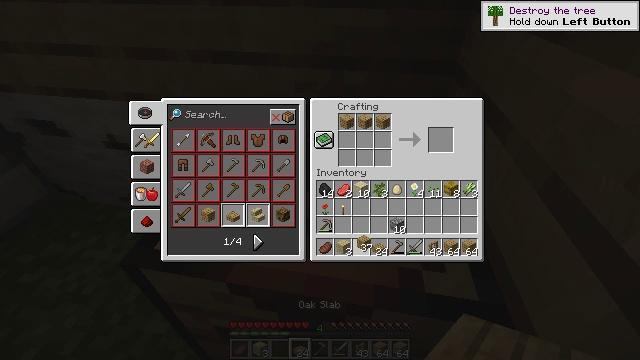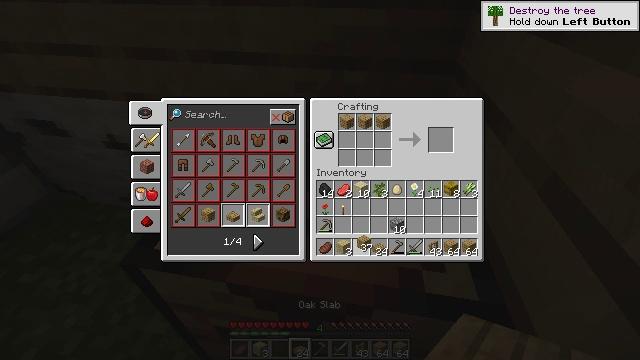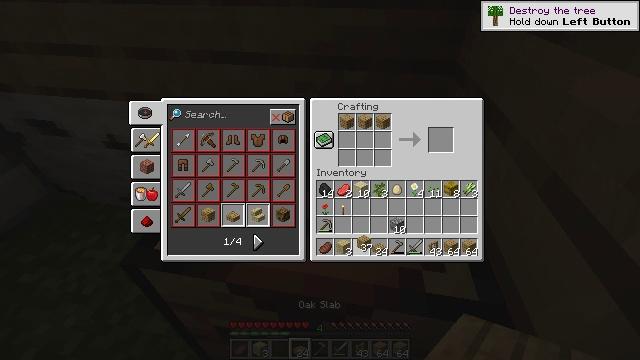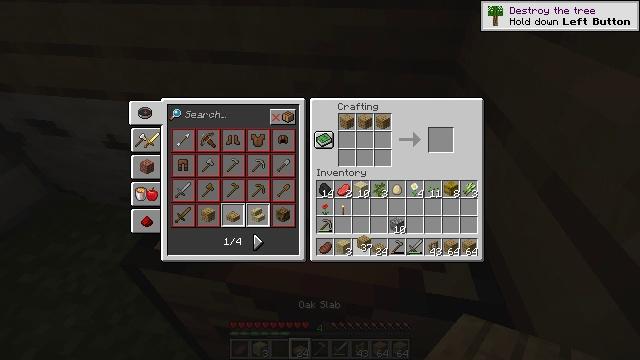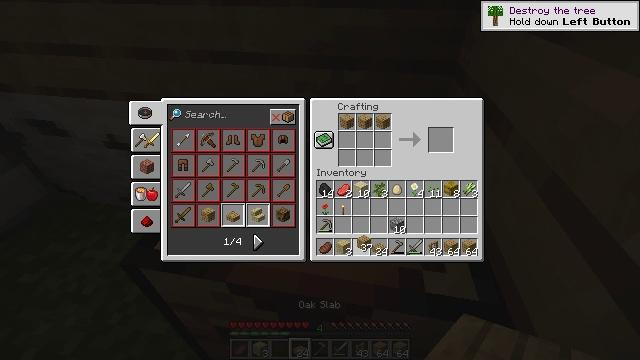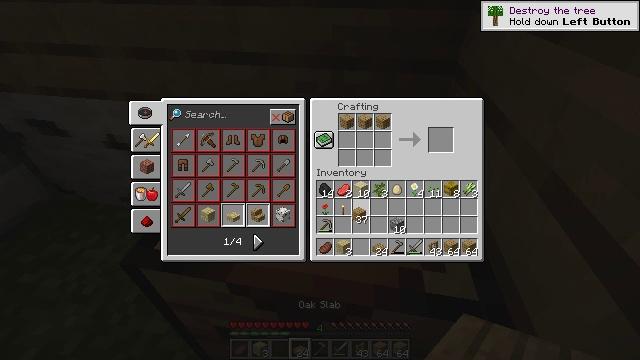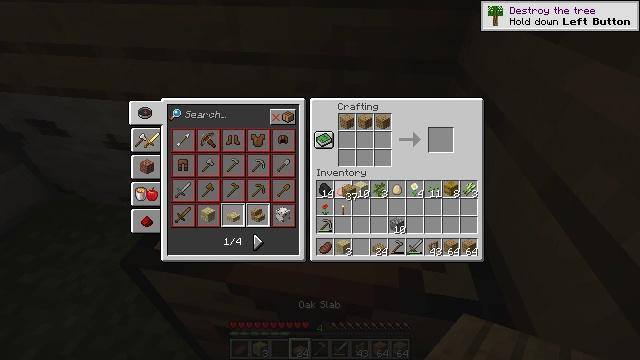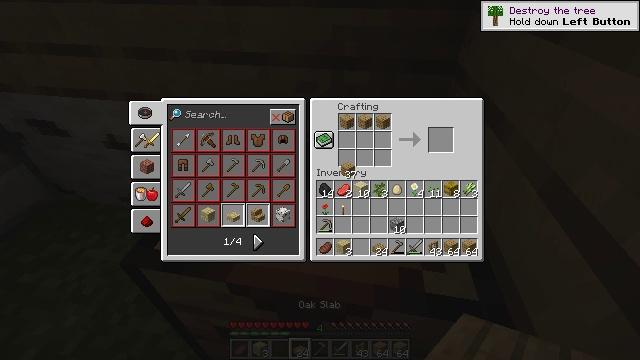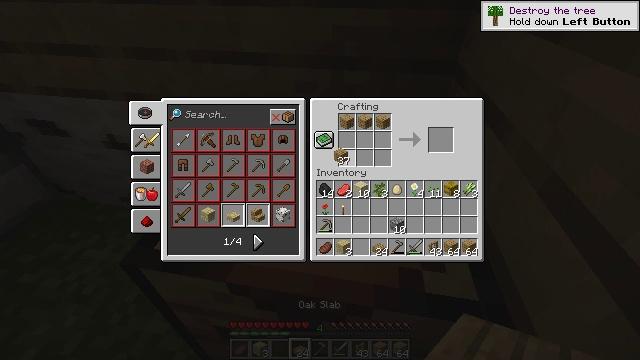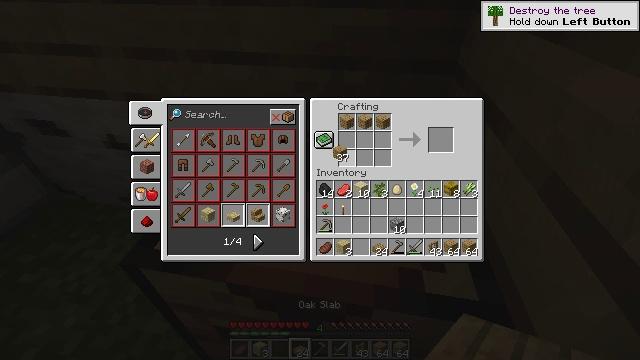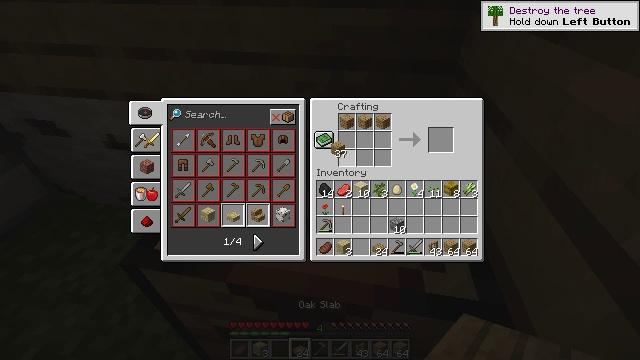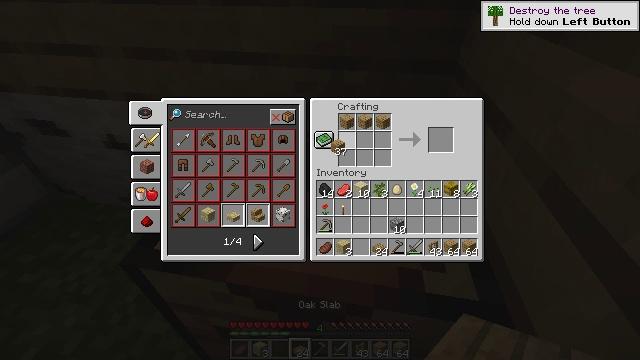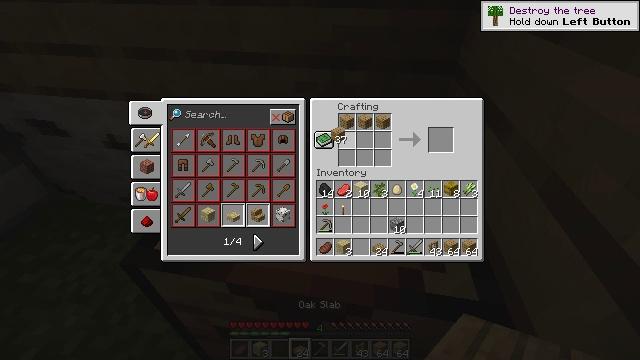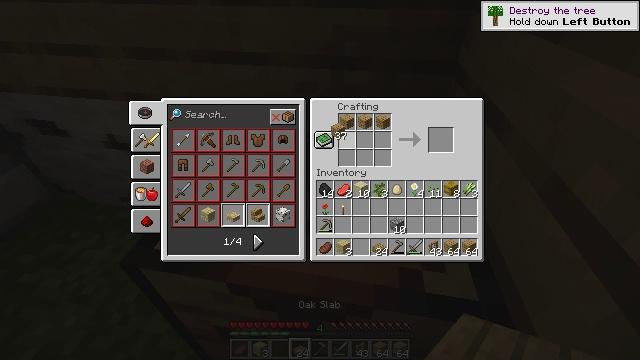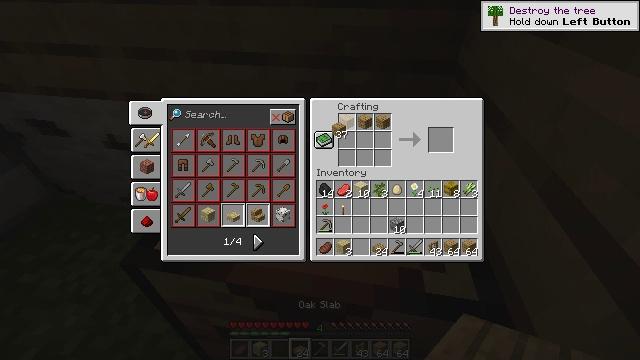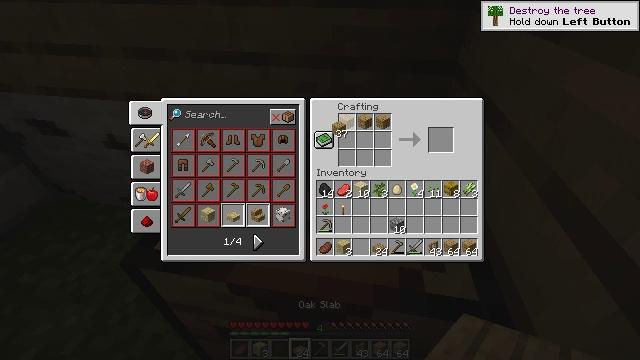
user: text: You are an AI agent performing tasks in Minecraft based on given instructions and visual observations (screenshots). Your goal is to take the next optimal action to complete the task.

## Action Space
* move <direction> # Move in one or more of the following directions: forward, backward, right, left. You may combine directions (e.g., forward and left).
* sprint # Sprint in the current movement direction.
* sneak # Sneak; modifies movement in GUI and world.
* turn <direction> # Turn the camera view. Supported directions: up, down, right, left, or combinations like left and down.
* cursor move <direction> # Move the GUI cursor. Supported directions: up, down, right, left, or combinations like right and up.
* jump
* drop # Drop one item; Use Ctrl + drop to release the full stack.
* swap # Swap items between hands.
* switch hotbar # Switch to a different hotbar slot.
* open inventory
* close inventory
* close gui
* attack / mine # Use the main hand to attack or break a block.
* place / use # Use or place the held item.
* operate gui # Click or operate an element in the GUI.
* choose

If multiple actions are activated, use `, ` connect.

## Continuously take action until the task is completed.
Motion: motion action
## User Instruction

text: Combine oak planks to get an oak slab.
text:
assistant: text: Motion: operate gui
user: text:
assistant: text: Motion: operate gui
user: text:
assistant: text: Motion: no_op
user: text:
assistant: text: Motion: no_op
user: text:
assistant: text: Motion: cursor move up
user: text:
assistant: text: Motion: cursor move left and up
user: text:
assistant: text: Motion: cursor move up
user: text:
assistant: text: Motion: cursor move up
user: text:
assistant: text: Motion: no_op
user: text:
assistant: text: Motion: no_op
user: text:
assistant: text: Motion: no_op
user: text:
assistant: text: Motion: cursor move up
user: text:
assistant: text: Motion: no_op
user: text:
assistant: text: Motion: no_op
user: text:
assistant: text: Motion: no_op
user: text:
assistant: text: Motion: no_op
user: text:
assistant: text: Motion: no_op
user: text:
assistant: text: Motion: no_op
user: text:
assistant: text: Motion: no_op
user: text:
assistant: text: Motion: no_op
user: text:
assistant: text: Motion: no_op
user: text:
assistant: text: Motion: choose
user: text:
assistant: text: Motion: choose
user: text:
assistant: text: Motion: choose
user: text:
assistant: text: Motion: no_op
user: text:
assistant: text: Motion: no_op
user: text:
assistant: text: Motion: no_op
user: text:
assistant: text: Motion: no_op
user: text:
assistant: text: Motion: no_op
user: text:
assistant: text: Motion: no_op